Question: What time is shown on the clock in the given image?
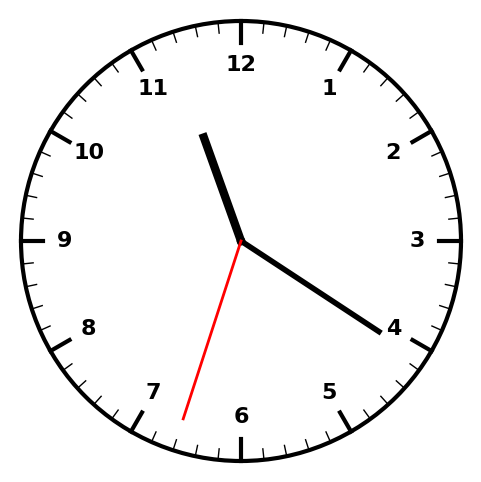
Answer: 11:20:33